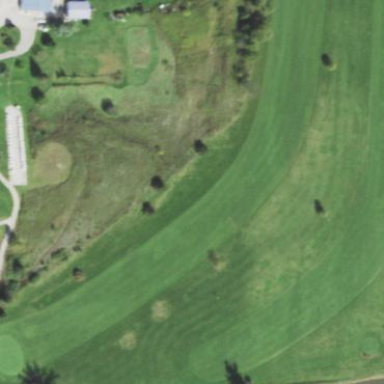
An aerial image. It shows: Golf fairway in the image.